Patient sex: M
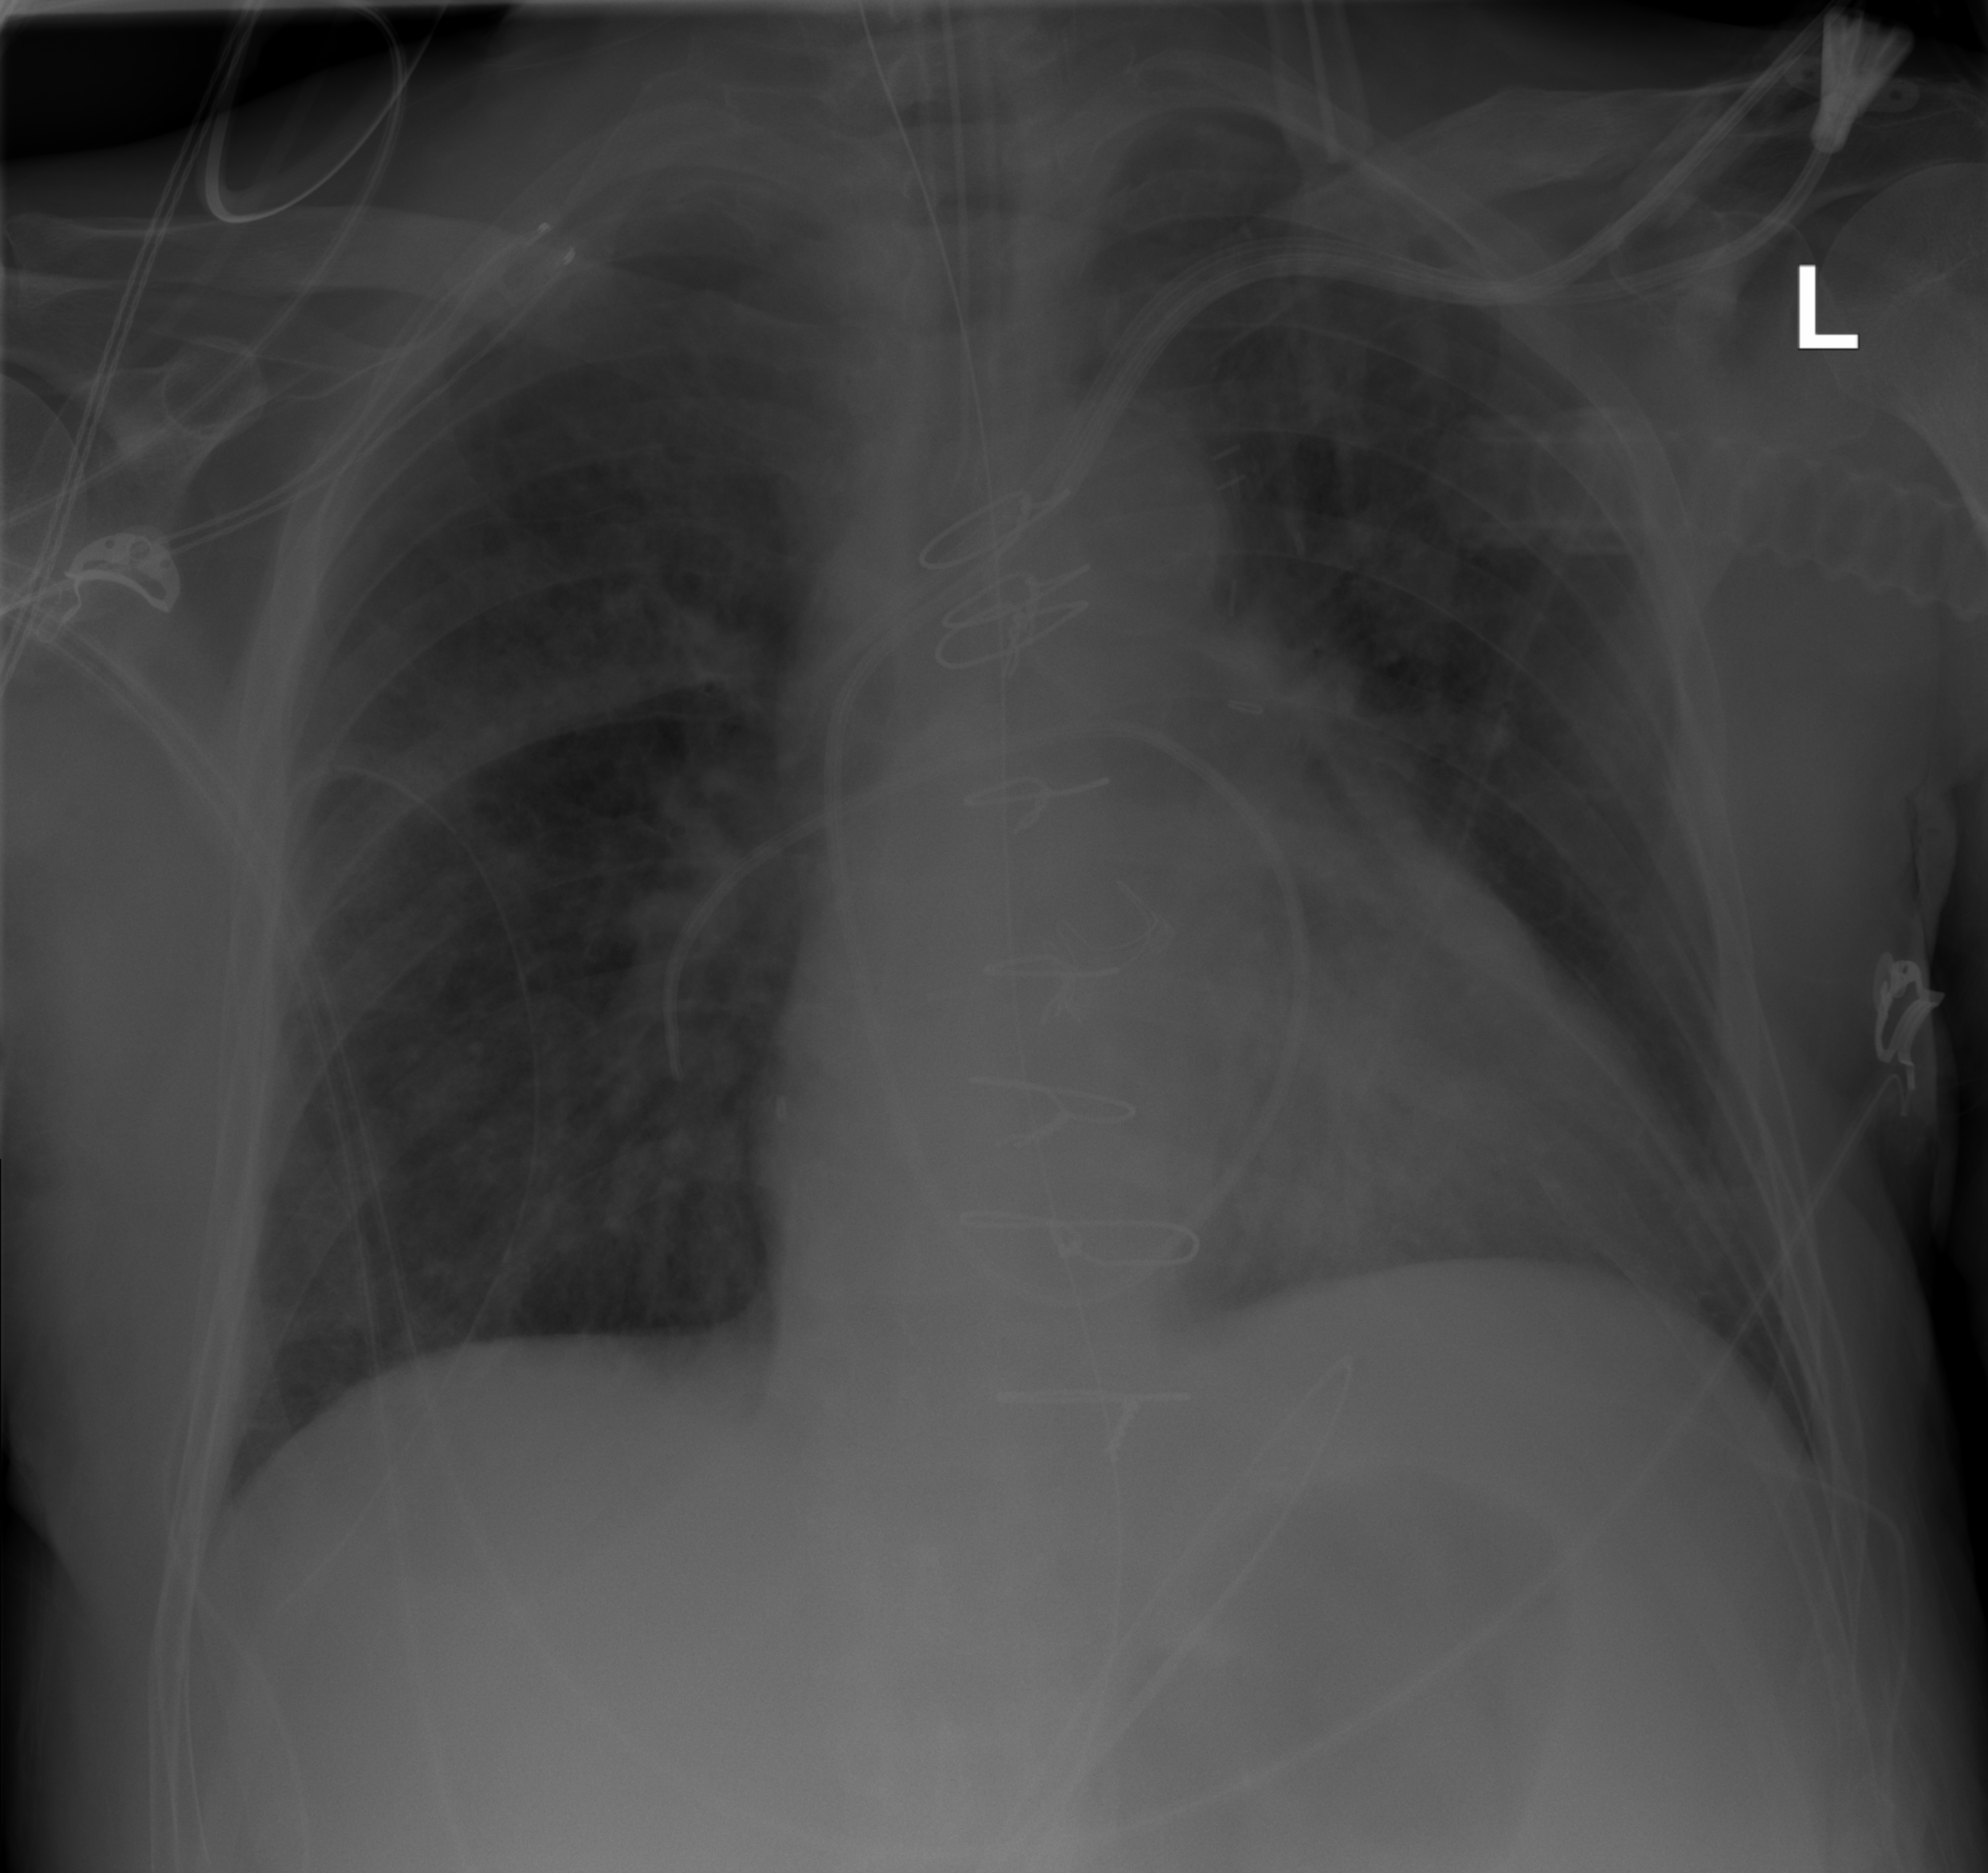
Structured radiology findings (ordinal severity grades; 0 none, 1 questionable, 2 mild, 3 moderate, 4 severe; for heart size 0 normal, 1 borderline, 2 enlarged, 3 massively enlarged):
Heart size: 2
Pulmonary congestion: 0
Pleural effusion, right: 0
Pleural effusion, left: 0
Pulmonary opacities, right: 2
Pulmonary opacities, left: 2
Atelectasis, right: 0
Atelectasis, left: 0